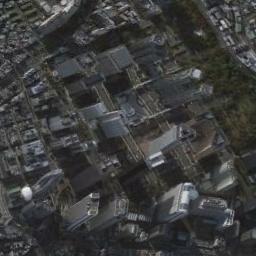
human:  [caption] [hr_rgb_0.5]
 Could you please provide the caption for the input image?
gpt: There are many densely arranged buildings and several roads and many trees in a business district .

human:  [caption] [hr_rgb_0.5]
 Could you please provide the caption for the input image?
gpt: The buildings in the business district are eye-catching .

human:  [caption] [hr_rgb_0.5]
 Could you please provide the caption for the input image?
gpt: There are many buildings on a commercial area .

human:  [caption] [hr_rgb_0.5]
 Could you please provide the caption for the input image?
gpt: The commercial area is consist of many buildings .

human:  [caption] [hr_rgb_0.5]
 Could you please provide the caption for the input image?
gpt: A dense commercial area has lots of buildings of different heights .